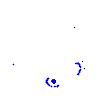
Particle: pion